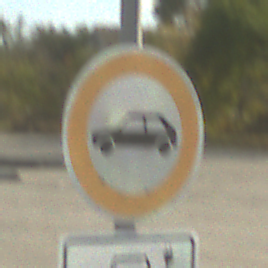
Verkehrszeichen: VerbotPersonenkraftwagen
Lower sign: MehrspurigeFahrzeugeFrei11
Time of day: MorningAfternoon
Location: Outdoor (RoadRail)
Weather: PartlyCloudy
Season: NotSpecified
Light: Natural